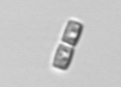
Label: Bacillariophyceae_morphotype1